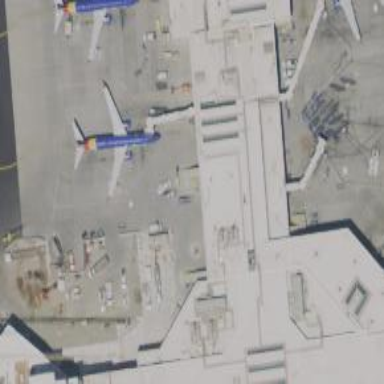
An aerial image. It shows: Information terminal.